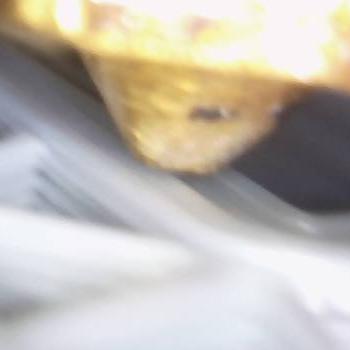
Flow rate: 78%